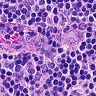
Metastatic tissue present: no